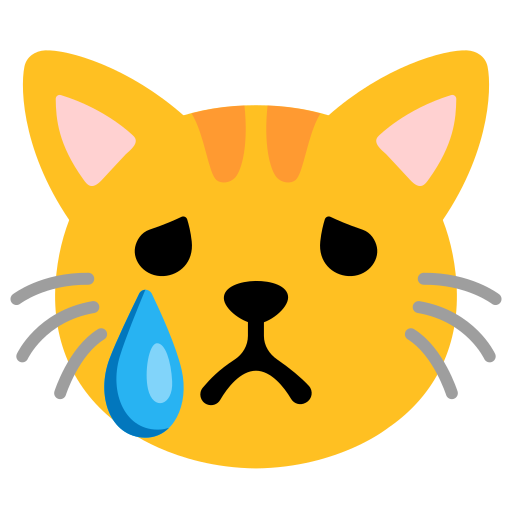
Emoji: 😿